Field crop: maize
Growth stage: 2
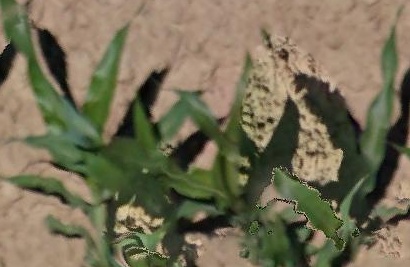
Species: maize